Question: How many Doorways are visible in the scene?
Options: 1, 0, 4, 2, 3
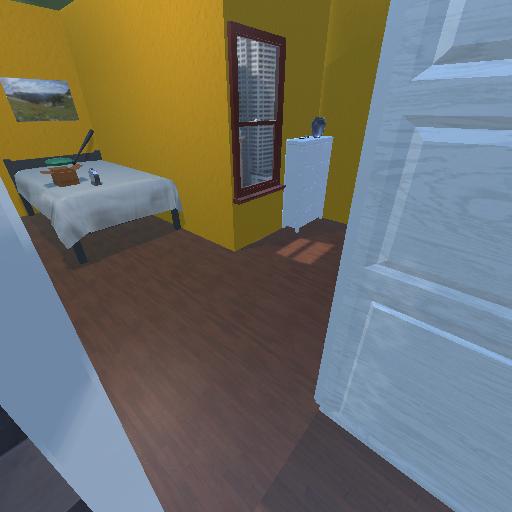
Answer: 1